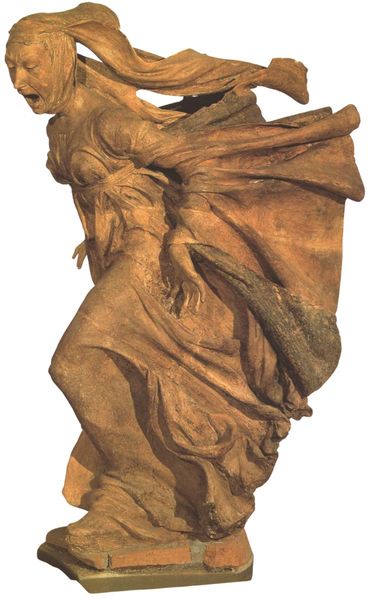
Titel: Beweinung Christi
Künstler: Niccolò dell’ Arca
Institution: Bologna, Pinakothek
Schlagwörter: fuß, hand, mädchen, bewegung, braun, brust, frau, holz, kleid, marmor, mund, stirn, schleier, haube, augen, falten, gesicht, sockel, stehen, stein, hals, hände, wind, kirche, figur, gewand, haare, mantel, skulptur, statue, bewegt, kopfbedeckung, bein, laufen, angst, wehen, kopftuch, bronze, faltenwurf, plastik, knie, flucht, barfuß, lauf, panik, rennen, schritt, schmerz, schreien, fließend, wut, schrei, zorn, geschnitzt, staue, laufend, wehend, geand, barlach, rennt, rennend, stress, fliehend, aufreißen, barfup, mitterlalter